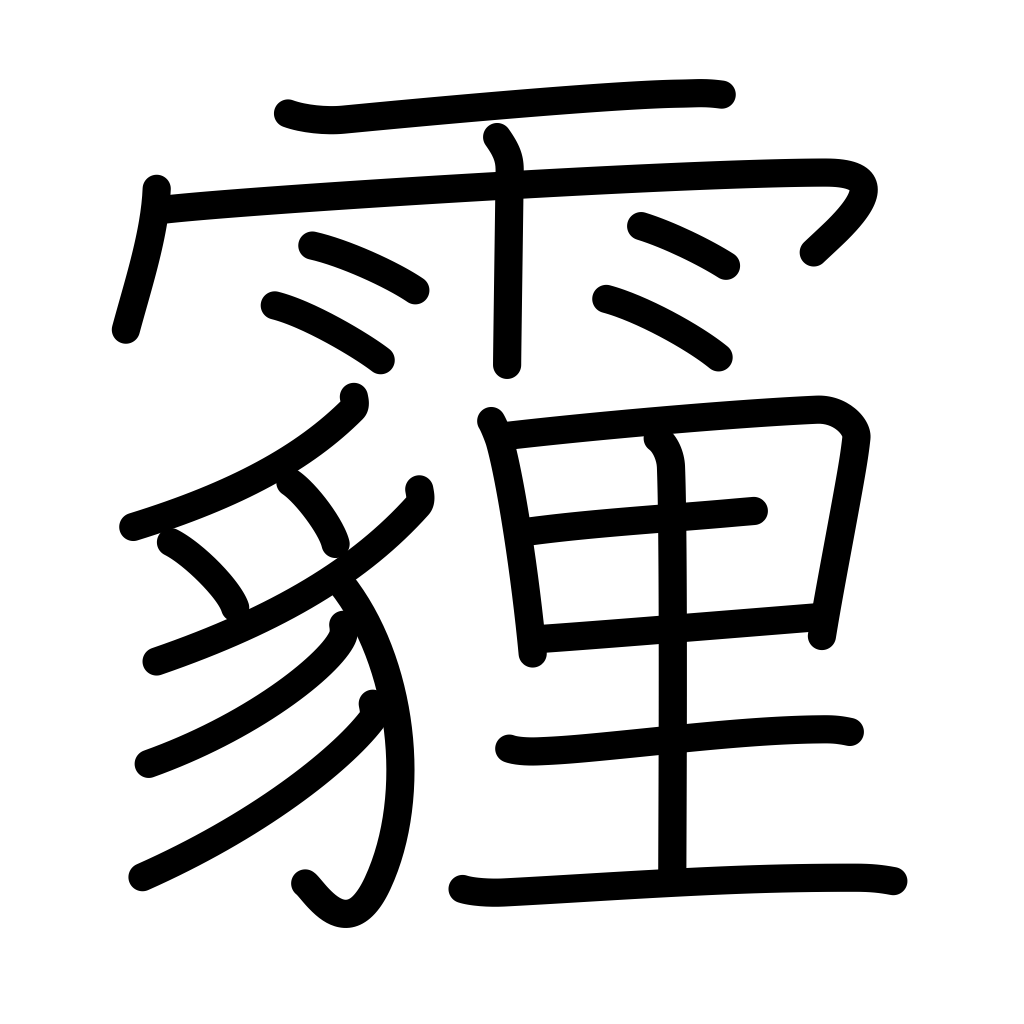
Meaning: wind-blown dust falling like rain